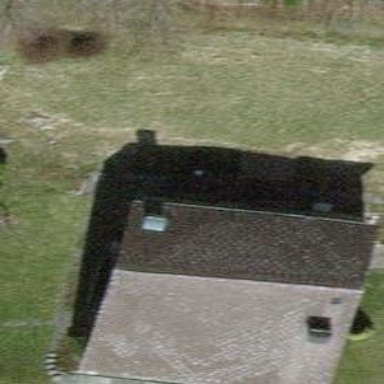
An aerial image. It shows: Detached building.